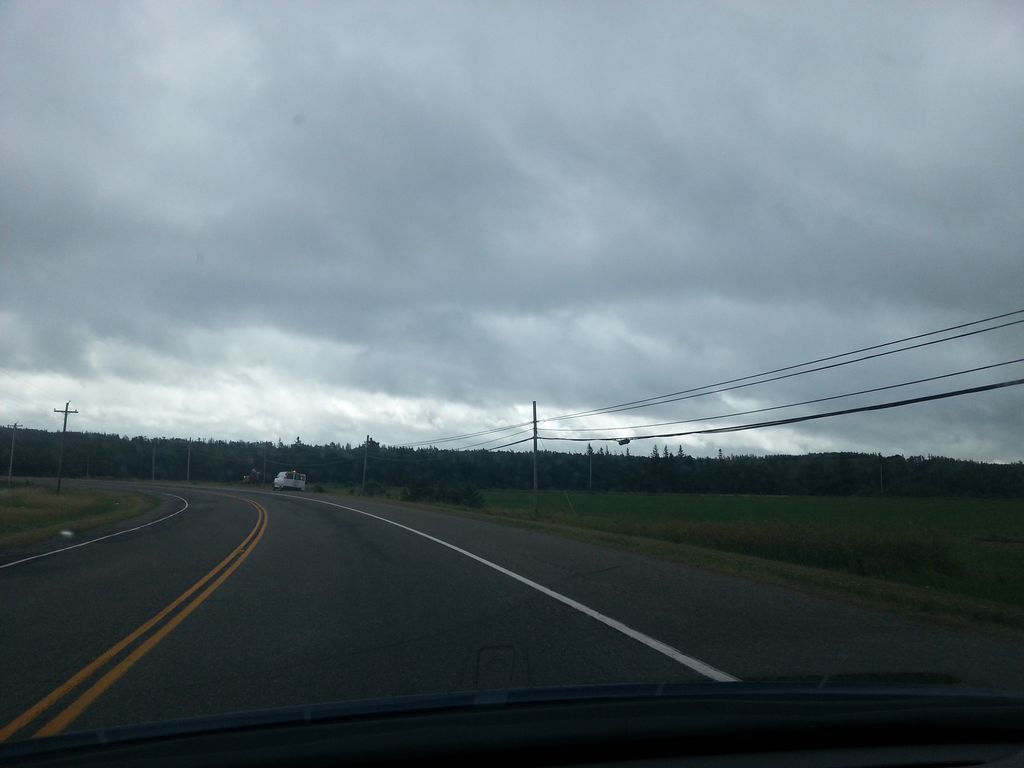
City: charlottetown